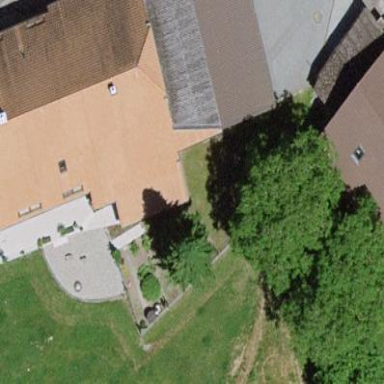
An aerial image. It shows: Farm building.